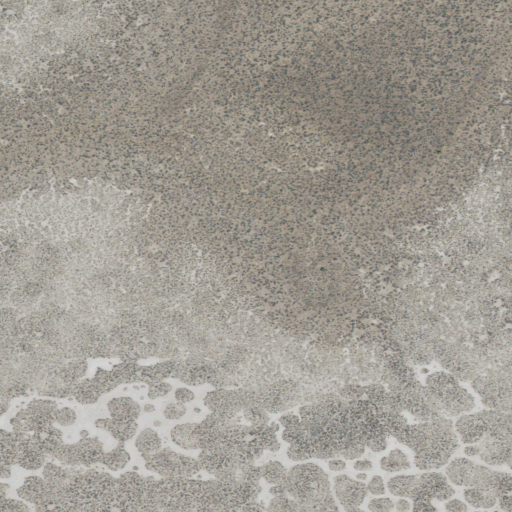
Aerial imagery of plain(s) in Oregon named Brooks Lake containing shrub, woody wetlands, and herbaceous wetlands